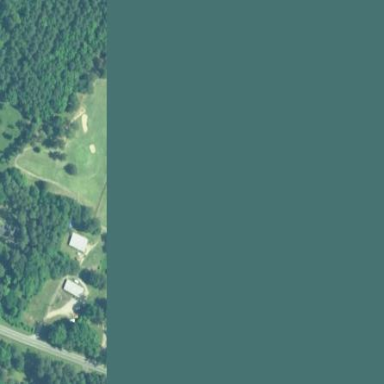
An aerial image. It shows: Golf course.